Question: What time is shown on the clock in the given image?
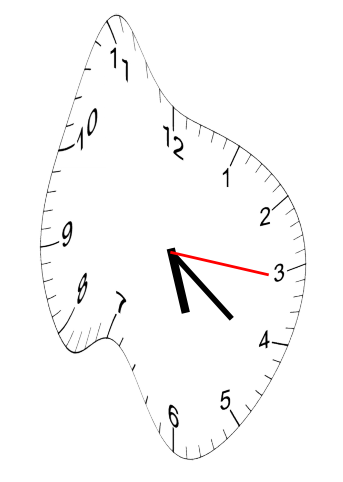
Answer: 05:21:16